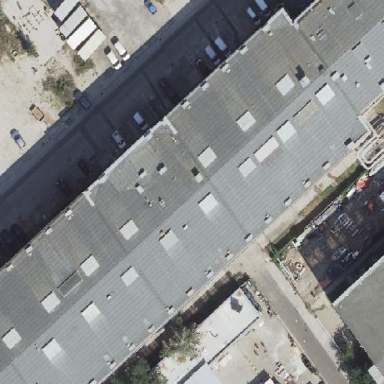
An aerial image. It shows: Commercial building with gabled roof.